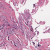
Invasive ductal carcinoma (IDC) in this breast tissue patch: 0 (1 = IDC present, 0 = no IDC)